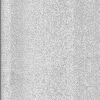
Atmospheric dust classification: dusty